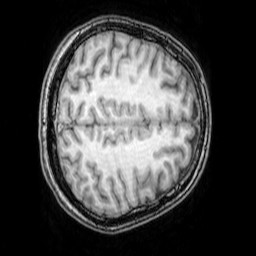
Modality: T1w
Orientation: axial
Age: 24
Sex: female
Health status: healthy
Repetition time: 0.081 s
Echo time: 0.037 s